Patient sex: F
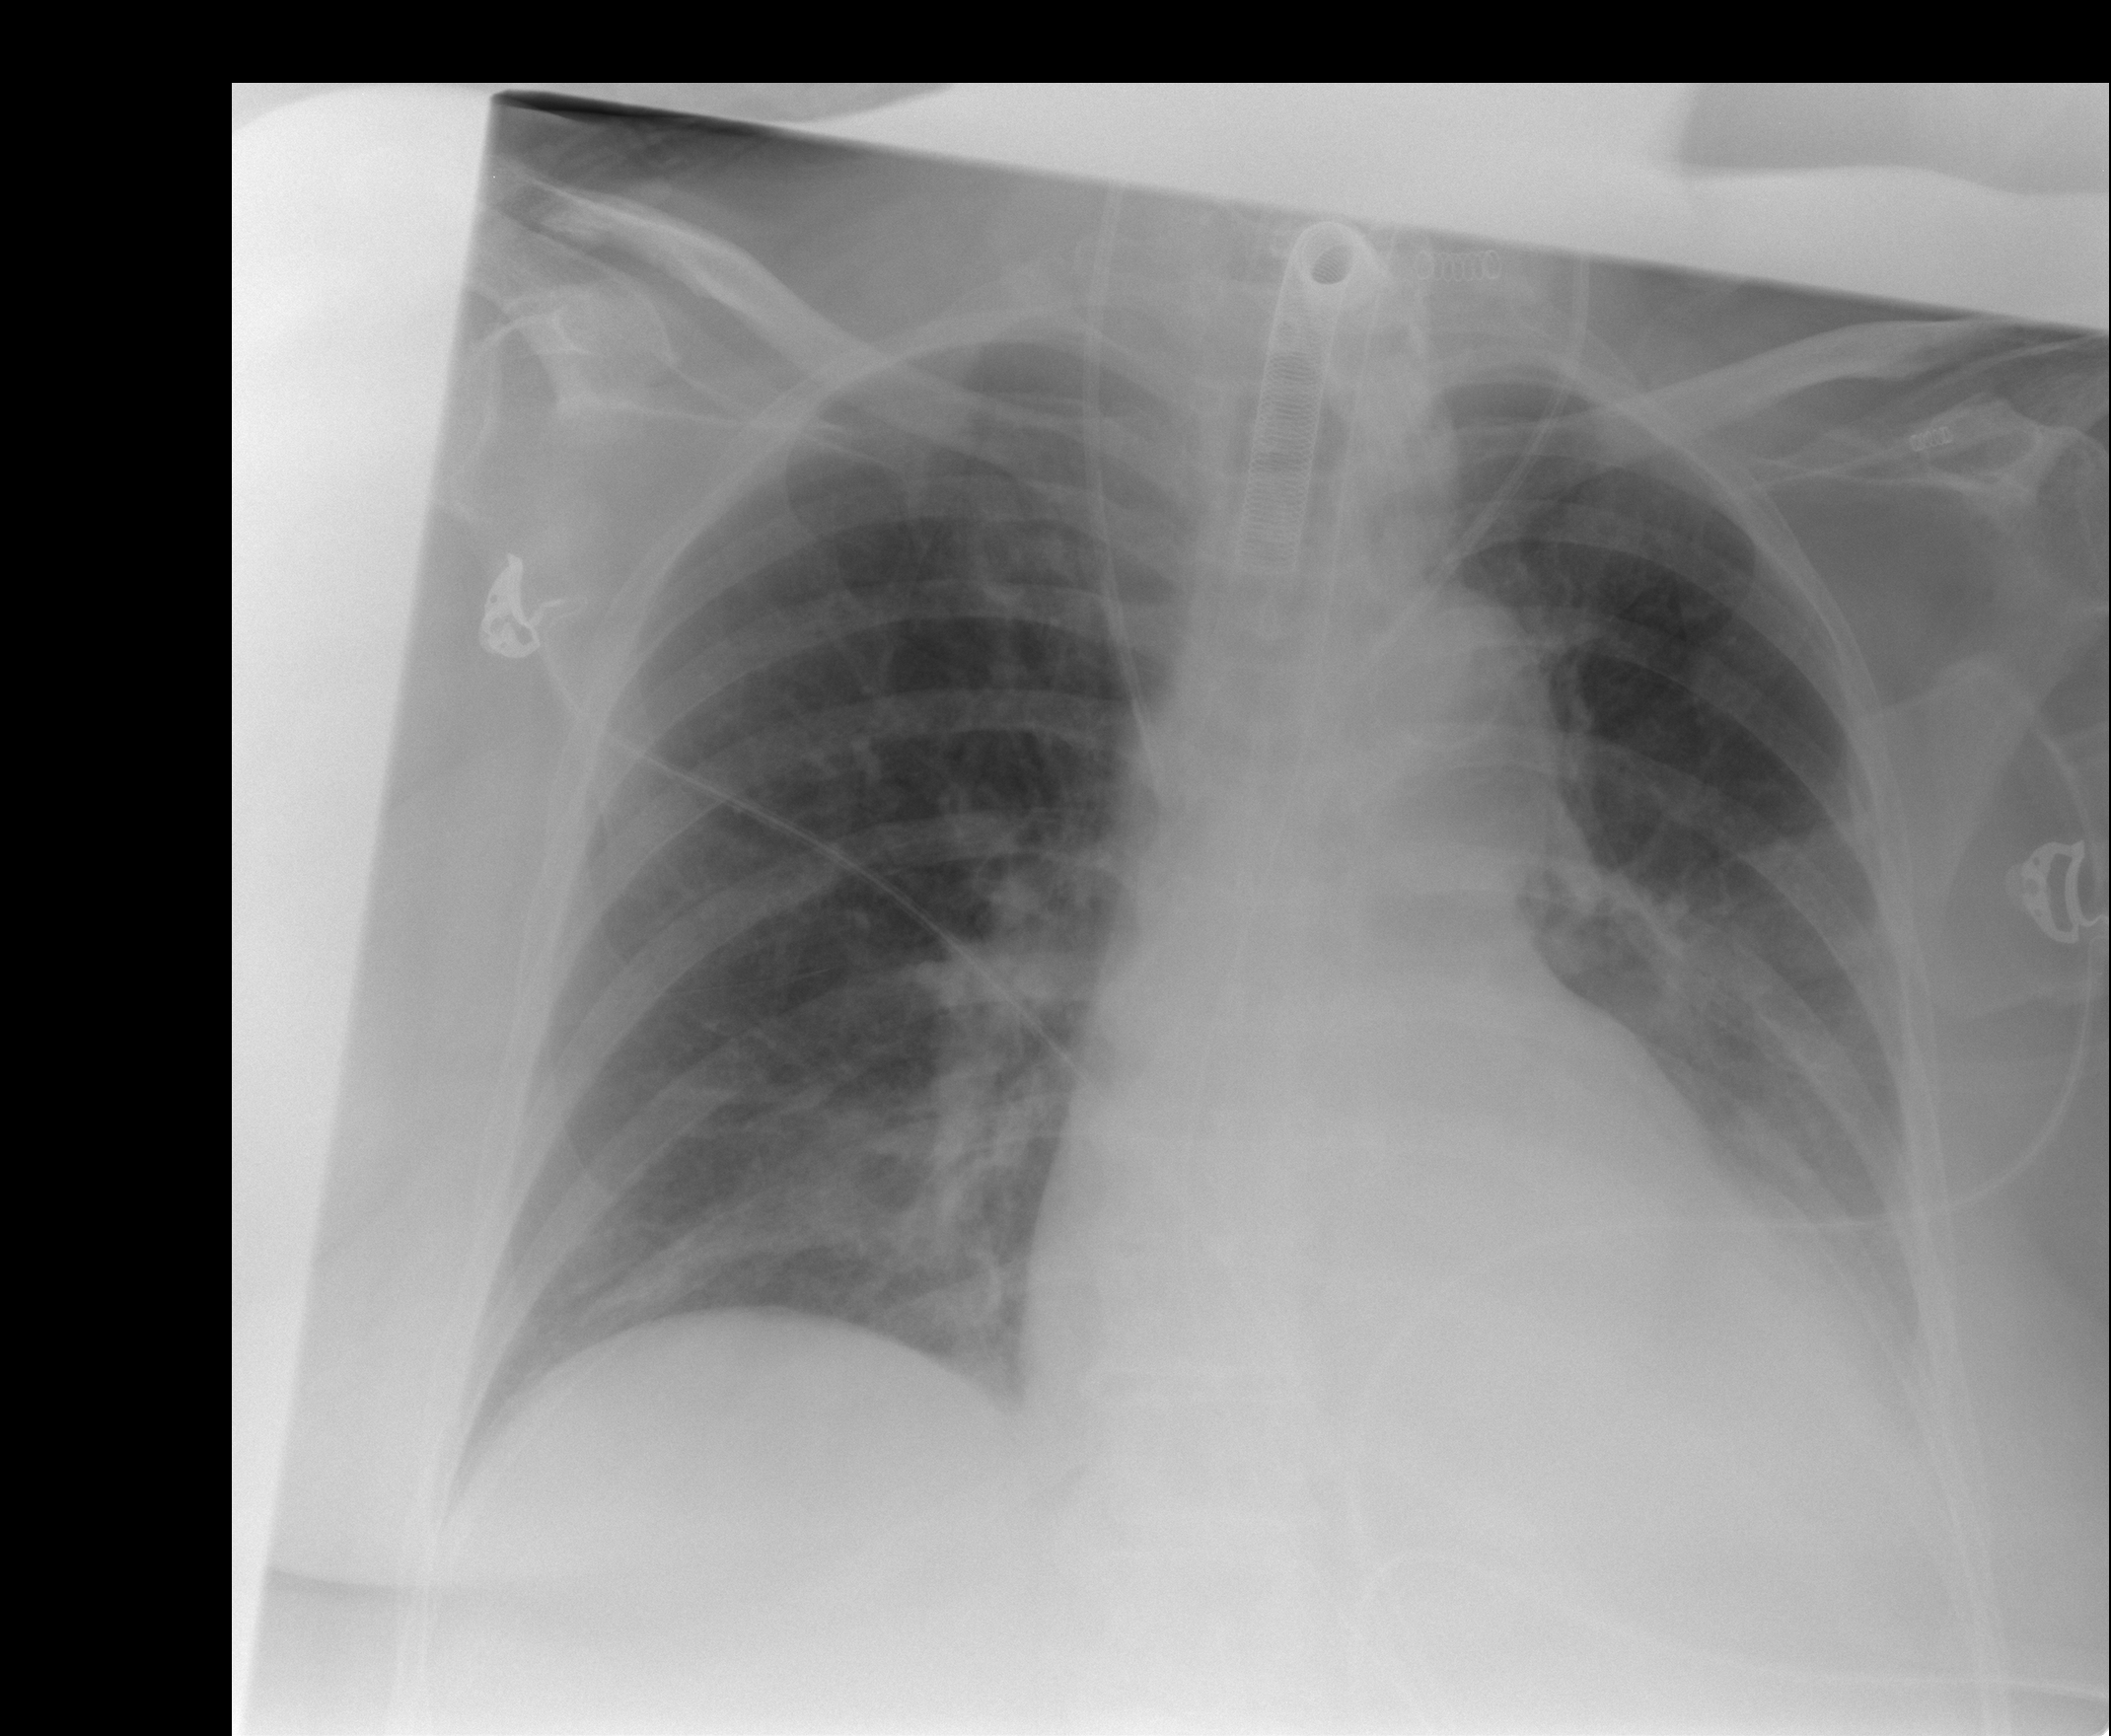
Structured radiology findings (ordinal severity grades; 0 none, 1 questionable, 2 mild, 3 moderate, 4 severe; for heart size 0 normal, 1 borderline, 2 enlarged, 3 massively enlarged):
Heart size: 2
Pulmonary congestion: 0
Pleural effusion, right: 0
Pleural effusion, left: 2
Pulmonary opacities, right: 0
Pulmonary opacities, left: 0
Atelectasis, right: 0
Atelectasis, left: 2